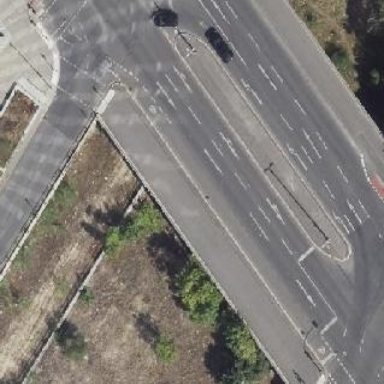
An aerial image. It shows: Traffic island along the road.